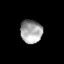
Tissue: lung
Cell type: T cells
Senescence score: 0.2171
Nuclear area (px): 495
Mean DAPI intensity: 163.707